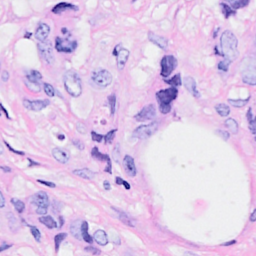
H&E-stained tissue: Breast